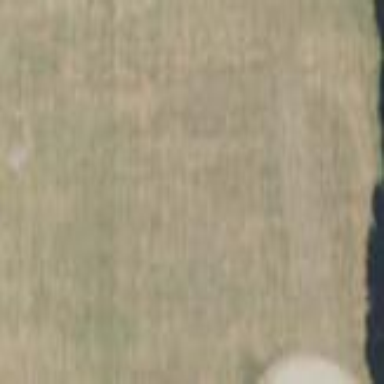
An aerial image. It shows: American football pitch with grass surface.